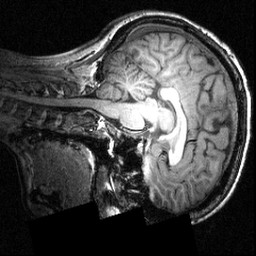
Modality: T1w
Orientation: sagittal
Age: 23
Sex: female
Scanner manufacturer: siemens
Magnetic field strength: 3.951 T
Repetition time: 1.5 s
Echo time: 0.00335 s